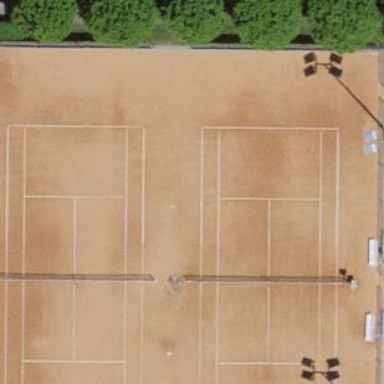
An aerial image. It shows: Tennis court with tartan surface located on pitch designated for leisure land.